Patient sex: M
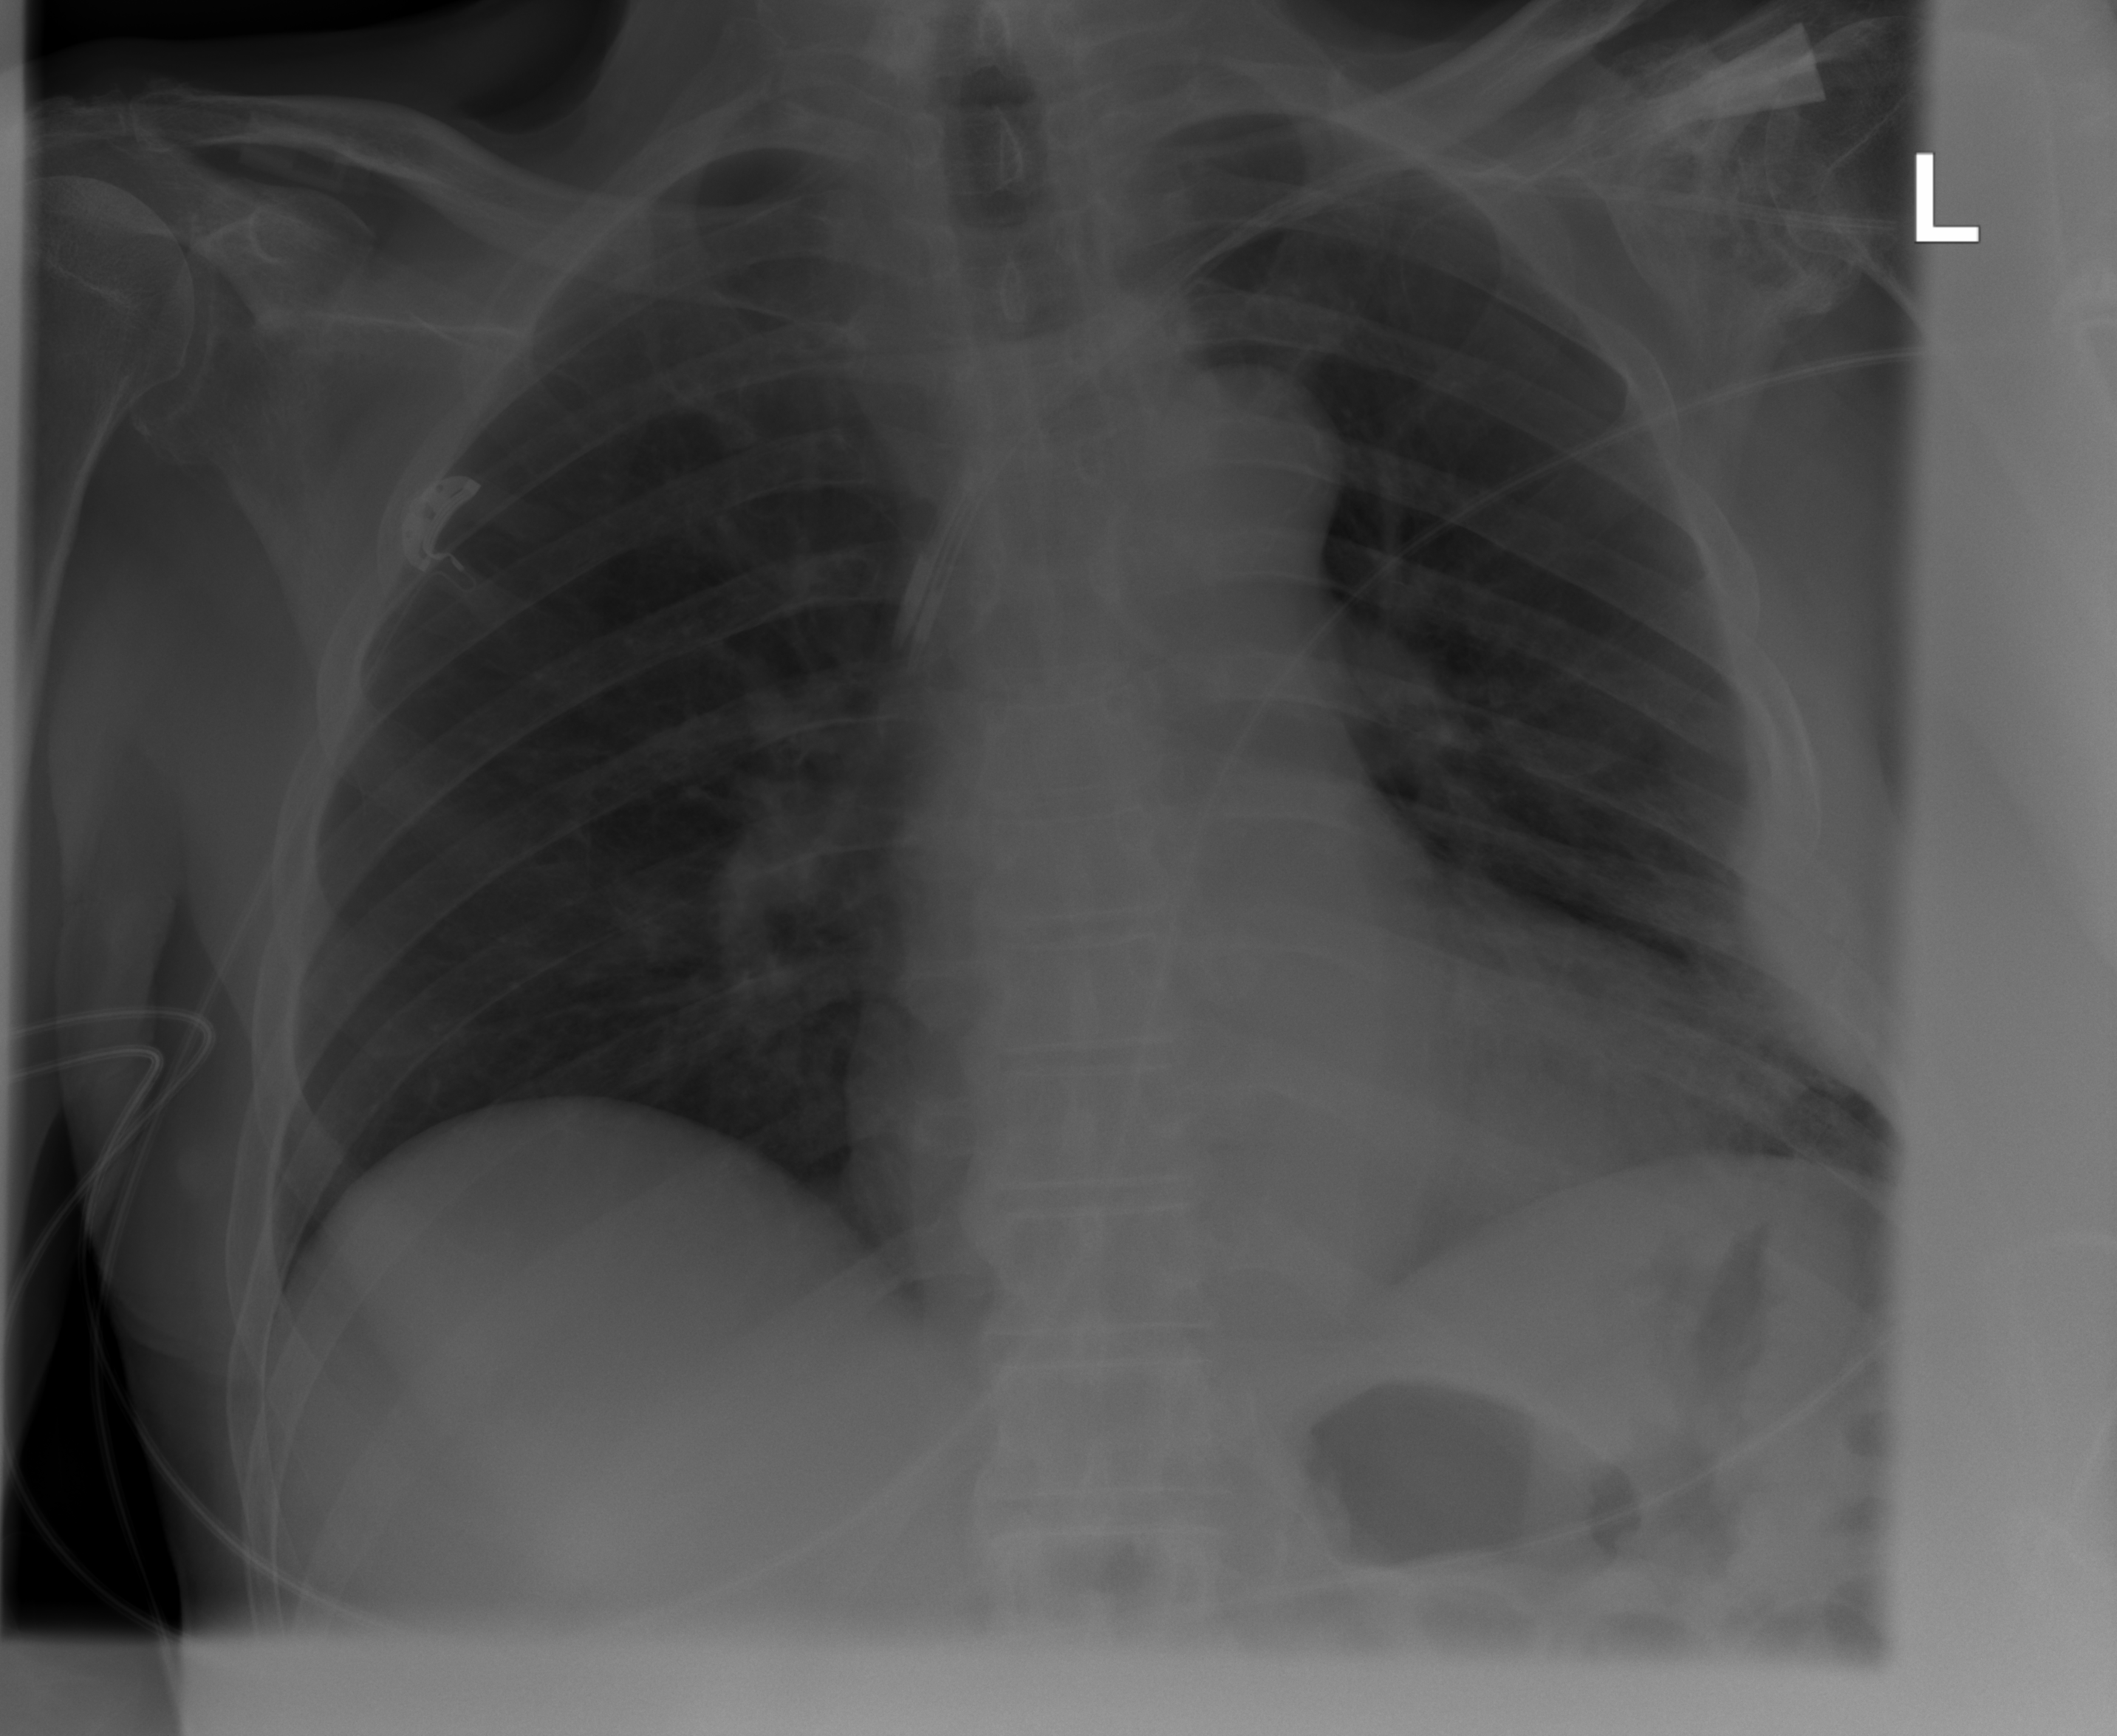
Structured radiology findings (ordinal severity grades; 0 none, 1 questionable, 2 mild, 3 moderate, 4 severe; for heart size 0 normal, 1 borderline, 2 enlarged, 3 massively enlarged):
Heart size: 1
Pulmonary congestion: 0
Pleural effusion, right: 0
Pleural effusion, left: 0
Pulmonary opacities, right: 0
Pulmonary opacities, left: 0
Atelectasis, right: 0
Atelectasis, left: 2